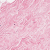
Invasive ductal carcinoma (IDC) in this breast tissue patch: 0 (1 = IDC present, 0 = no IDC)